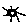
Label: sun